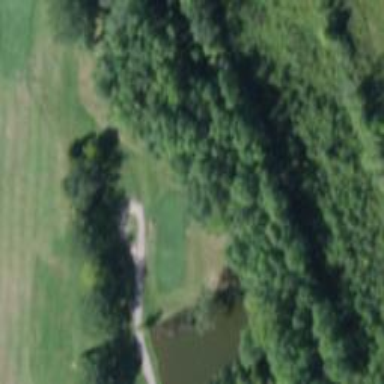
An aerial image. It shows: Grass area designated as golf tee.